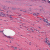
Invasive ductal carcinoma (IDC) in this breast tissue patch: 0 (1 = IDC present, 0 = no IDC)